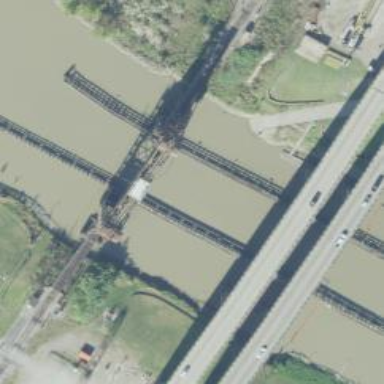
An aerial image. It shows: Lift bridge for railways.